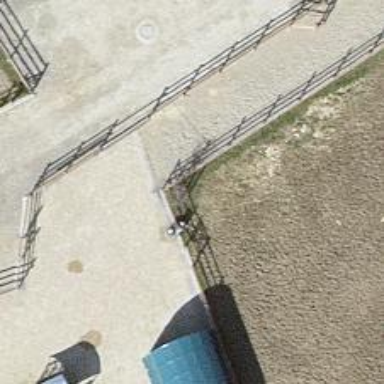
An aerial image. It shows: Fence.